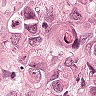
Metastatic tissue present: yes